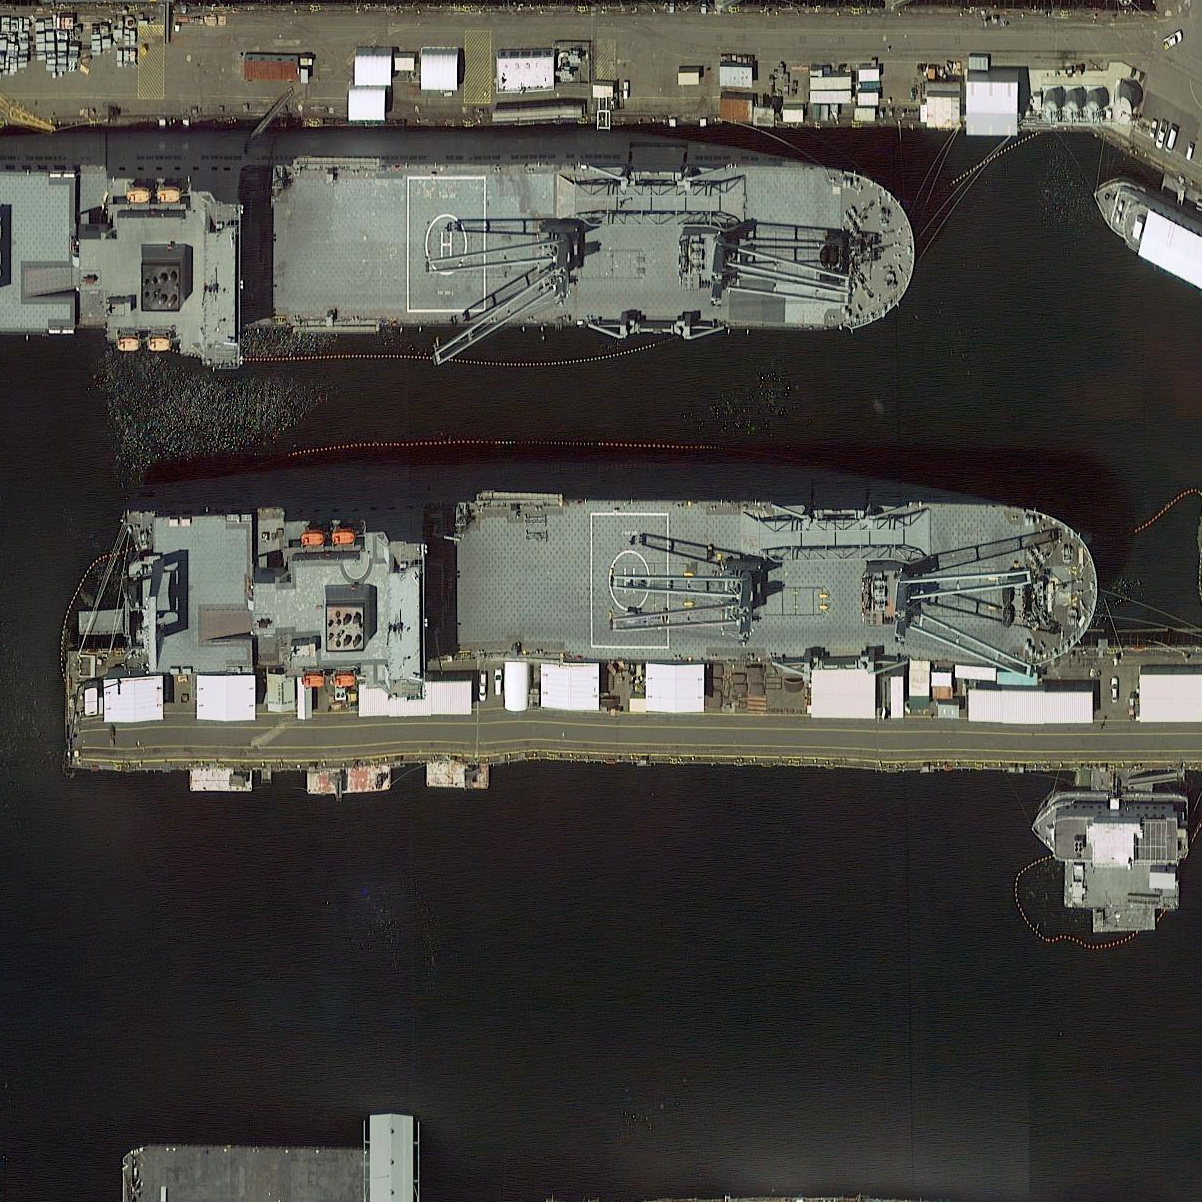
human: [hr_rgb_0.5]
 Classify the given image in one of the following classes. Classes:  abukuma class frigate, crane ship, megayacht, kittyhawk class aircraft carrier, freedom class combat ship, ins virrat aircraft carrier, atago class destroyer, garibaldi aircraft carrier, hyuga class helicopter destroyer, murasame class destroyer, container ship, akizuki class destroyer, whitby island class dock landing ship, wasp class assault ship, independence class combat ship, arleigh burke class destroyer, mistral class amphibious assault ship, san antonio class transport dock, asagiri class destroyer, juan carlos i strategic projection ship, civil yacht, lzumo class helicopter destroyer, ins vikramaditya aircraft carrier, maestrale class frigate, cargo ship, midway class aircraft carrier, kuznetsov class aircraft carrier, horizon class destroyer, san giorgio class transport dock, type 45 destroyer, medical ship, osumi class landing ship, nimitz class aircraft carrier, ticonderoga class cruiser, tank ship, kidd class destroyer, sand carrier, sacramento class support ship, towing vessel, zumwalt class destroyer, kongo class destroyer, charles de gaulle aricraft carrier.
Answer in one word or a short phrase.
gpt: Crane ship